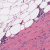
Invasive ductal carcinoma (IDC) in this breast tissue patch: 0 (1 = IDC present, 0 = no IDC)